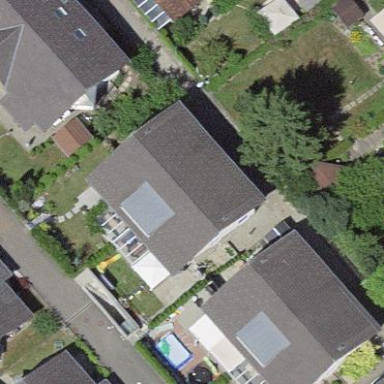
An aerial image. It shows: Semi-detached house.